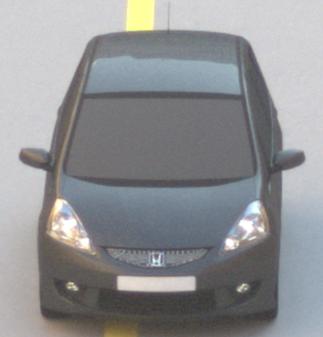
Make: Honda
Model: Jazz 1.2
Detailed model: Jazz (III) (11/08 - 04/11)
Model produced from: 2008/11
Model produced until: 2010/10
Doors: 5
Color: gray
Road condition: dry road
Daytime: morning or afternoon
Contrast: low contrast